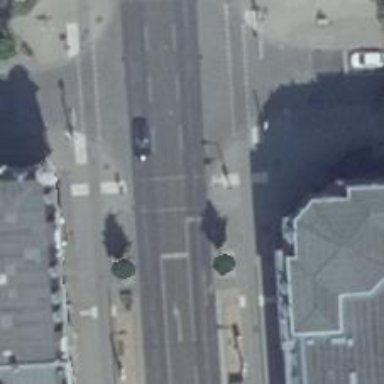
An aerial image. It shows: Railway crossing with traffic signals.